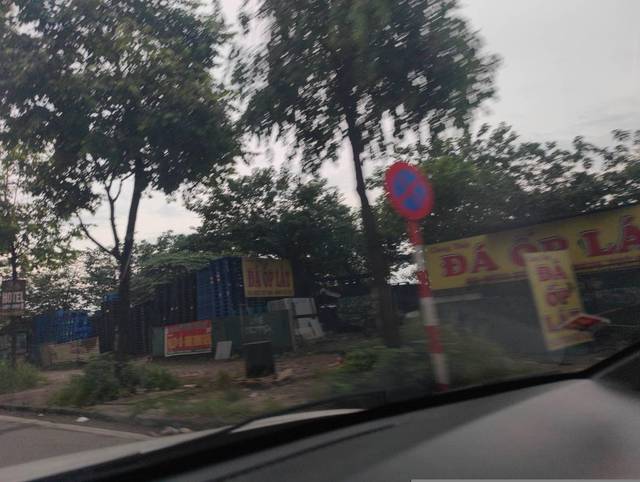
Region: Vietnam
Coordinates: 20.987, 105.778